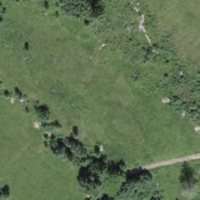
EUNIS habitat code: 25
Species observed at this site:
Nymphalis antiopa